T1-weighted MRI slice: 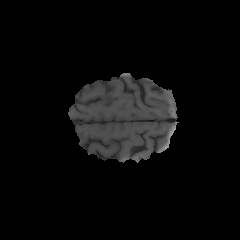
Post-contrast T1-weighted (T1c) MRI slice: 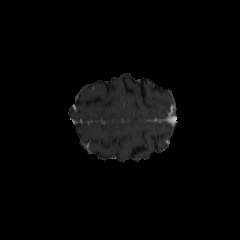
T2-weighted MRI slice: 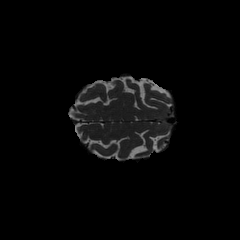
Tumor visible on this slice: no